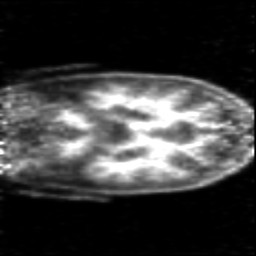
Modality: PET
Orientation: coronal
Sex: female
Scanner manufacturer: siemens